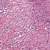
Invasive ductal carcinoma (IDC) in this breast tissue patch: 0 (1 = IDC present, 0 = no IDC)